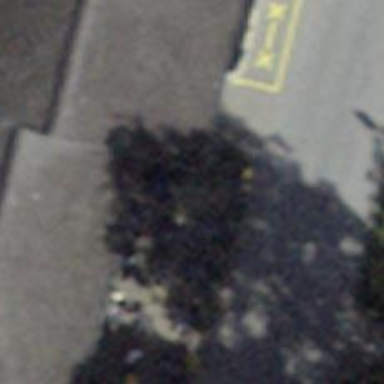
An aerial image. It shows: Charging station.